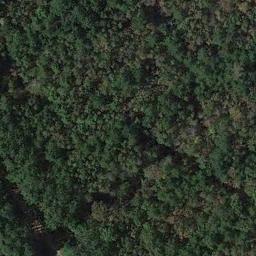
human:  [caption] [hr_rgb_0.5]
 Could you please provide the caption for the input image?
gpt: The forest has a lot of dense green trees and some yellow trees mixed with green trees .

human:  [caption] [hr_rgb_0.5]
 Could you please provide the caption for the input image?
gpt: This is a dense forest .

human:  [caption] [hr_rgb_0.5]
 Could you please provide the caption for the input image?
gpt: Many green trees are in a forest .

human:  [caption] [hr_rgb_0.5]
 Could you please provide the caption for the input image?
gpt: The forest is consist of yellow and green trees .

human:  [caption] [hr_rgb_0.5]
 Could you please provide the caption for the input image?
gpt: A dense forest with many green trees .